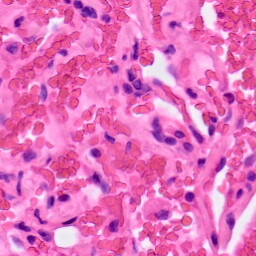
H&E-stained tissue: Lung